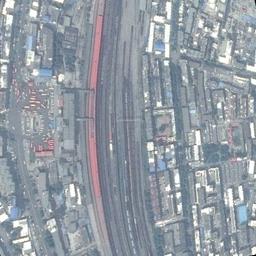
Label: railway_station